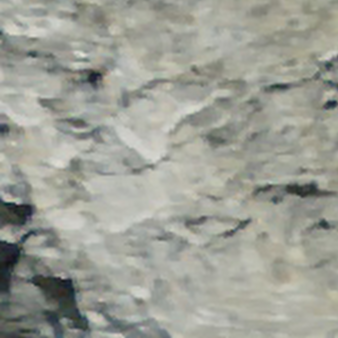
Label: other